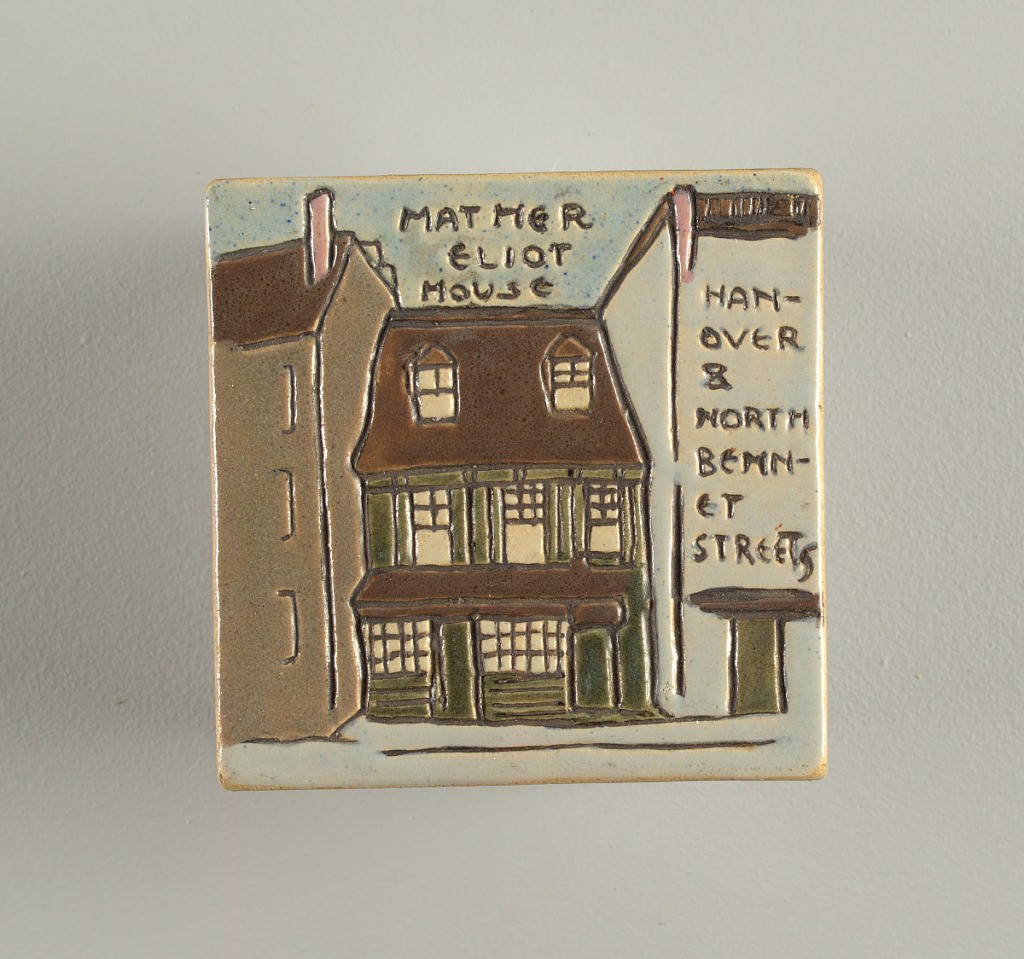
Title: Tile
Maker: Paul Revere Pottery, American, 1908 - 1942
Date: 1910
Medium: Glazed earthenware
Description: Buff clay body, molded.  Square tile with design of two-storied house flanked by buildings.  Incised contours separate mat glazes of dark green, brown, taupe, light blue, pink, and buff.  "MATHER/ ELIOT/HOUSE" incised at top of front, "HAN-/OVER/ &/ NORTH/BENN- /ET/STREETS"  on right building.  Back not glazed